Question:
I need to create an image with this half circle effect in the image. Is it possible to do with CSS?
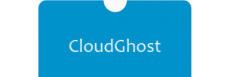
Answer: use border-radius (change the size values and colors according to your needs)
'''
#cont {
width: 250px;
height: 150px;
background: navy;
position: relative;
border-radius: 20px 20px 0 0;
-webkit-border-radius: 20px 20px 0 0;
text-align: center;
}
.text {
color: white;
font-weight: 900;
position: absolute;
top: 60px;
right:0;
left:0;
text-align: center;
}
.circle {
background: white;
position: absolute;
top: -15px;
left: 110px;
width: 30px;
height: 30px;
-webkit-border-radius: 20px;
border-radius: 20px;
}
'''
'''
<div id="cont">
<div class="circle"></div>
<div class="text"> Text</div>
</div>
'''